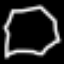
Label: octagon